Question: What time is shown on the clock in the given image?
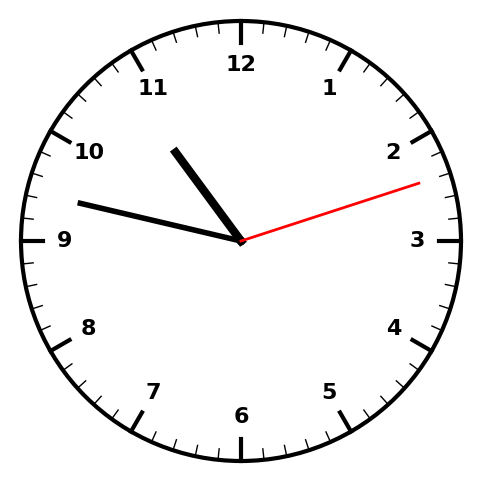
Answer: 10:47:12